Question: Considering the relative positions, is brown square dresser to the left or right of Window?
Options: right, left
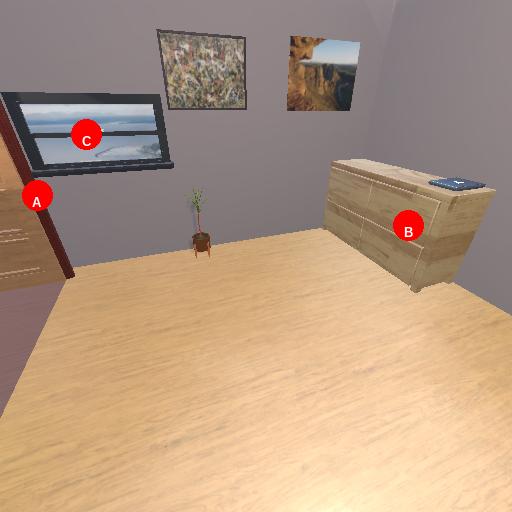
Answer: right